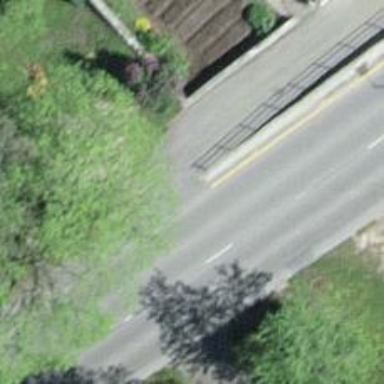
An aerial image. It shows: Retaining wall.